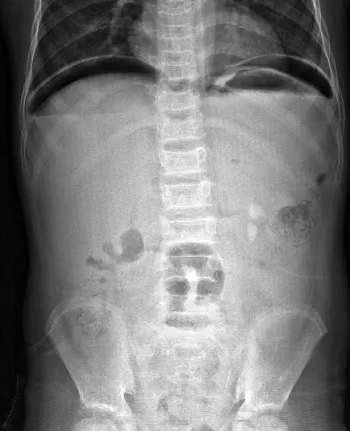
Free air beneath the diaphragm at abdominal x-ray film.
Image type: radiology (x_ray)